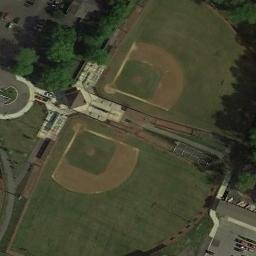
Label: baseball_diamond